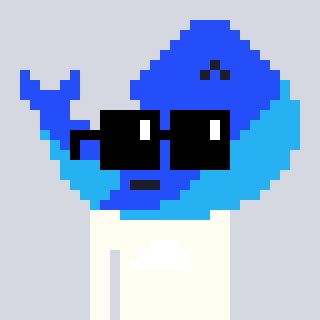
a pixel art character with square black sunglasses, a whale-shaped head and a grayscale-colored body on a cool background